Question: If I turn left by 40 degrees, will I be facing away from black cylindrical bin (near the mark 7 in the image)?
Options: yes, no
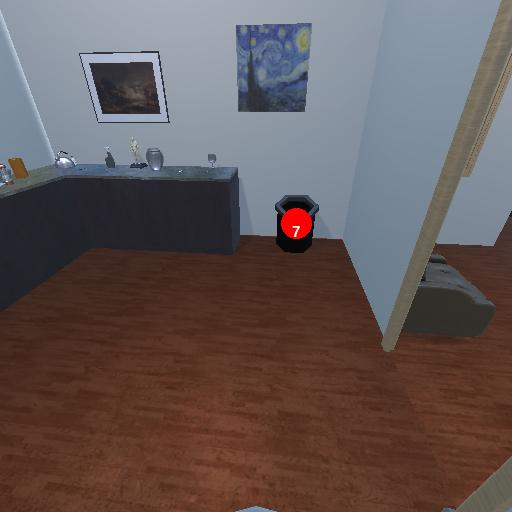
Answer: yes